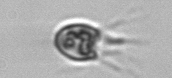
Label: Balanion